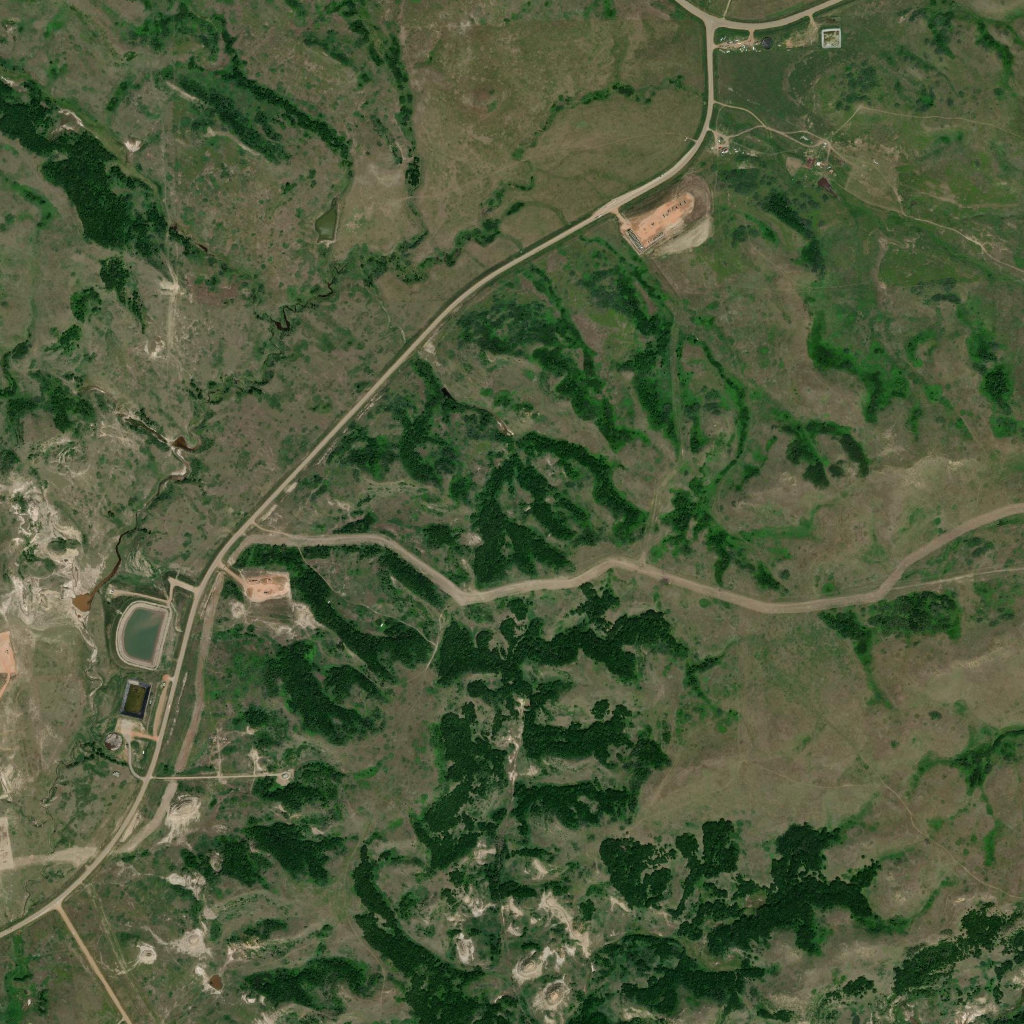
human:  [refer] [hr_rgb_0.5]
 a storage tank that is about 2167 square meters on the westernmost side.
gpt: <box>[[10, 71, 12, 73, 0]]</box>